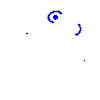
Particle: pion